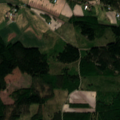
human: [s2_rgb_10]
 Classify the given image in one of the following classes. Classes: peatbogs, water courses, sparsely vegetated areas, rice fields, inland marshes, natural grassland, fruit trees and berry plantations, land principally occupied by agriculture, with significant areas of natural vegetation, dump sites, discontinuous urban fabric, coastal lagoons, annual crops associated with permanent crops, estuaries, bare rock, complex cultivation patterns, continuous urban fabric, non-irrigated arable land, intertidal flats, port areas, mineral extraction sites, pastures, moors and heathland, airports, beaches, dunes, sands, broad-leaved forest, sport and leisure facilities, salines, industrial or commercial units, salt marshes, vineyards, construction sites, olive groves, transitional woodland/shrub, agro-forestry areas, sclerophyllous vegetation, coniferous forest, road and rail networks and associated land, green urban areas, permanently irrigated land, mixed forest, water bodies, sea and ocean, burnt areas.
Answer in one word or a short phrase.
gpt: non-irrigated arable land, coniferous forest, mixed forest, transitional woodland/shrub